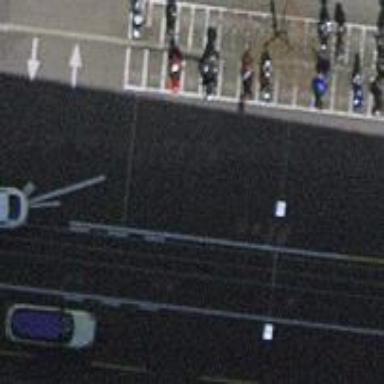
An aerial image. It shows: Taxi stand.